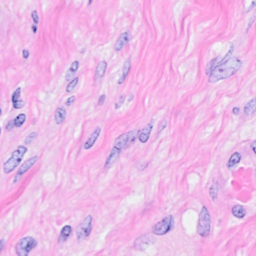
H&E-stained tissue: Breast